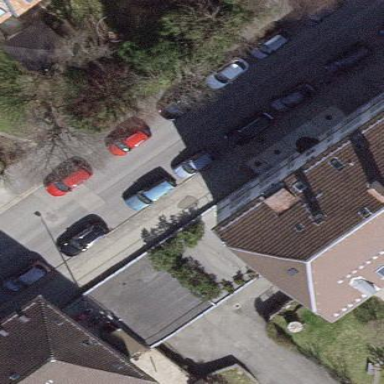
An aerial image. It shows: Group of garages.